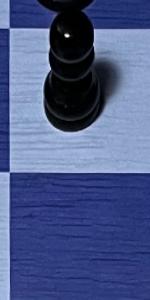
Label: Empty